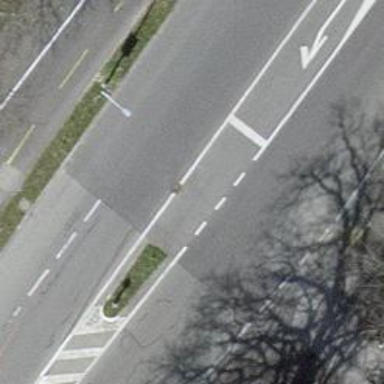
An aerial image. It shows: Primary highway with asphalt surface. There is cycle track on the right.